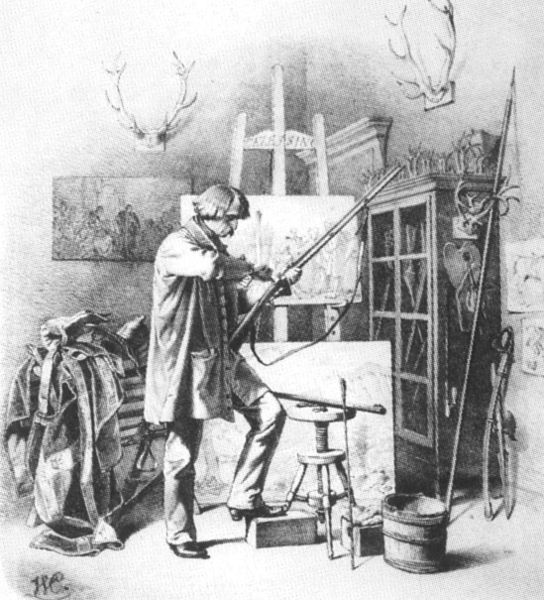
Titel: Der Maler Lessing reinigt sein Jagdgewehr
Künstler: Henry Ritter
Institution: Düsseldorf, Kunstmuseum
Schlagwörter: gemälde, mann, weiß, schwarz, stuhl, zeichnung, zimmer, rock, hose, jacke, bild, innenraum, tücher, sattel, steigbügel, zaumzeug, bilder, schrank, farben, grafik, laden, hocker, schemel, atelier, maler, staffelei, reinigen, schwarz-weiß, monogramm, schraffur, säbel, waffe, leinwand, fass, palette, jagd, vitrine, jäger, gewehr, stange, gewehre, staffel, geweih, eimer, decken, geweihe, farbpalette, putzen, hirschgeweih, jagdgewehr, timmer, gewähr, jagdzimmer, gewhre, waffenschmied, waffenschrank, scchrank